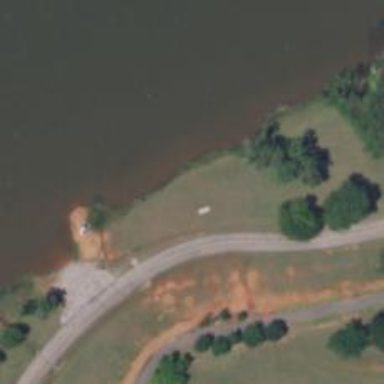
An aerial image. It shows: Disc golf tee.